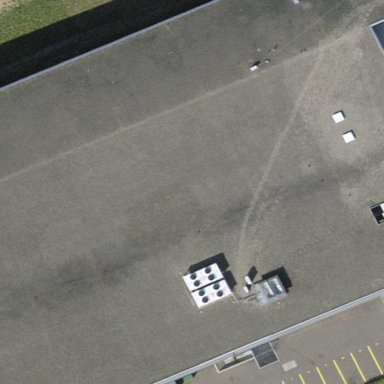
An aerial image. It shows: Supermarket building.